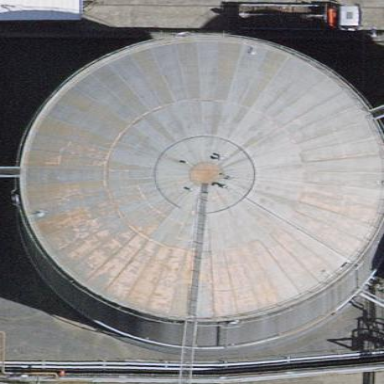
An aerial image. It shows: Building with storage tank.